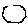
Label: hexagon